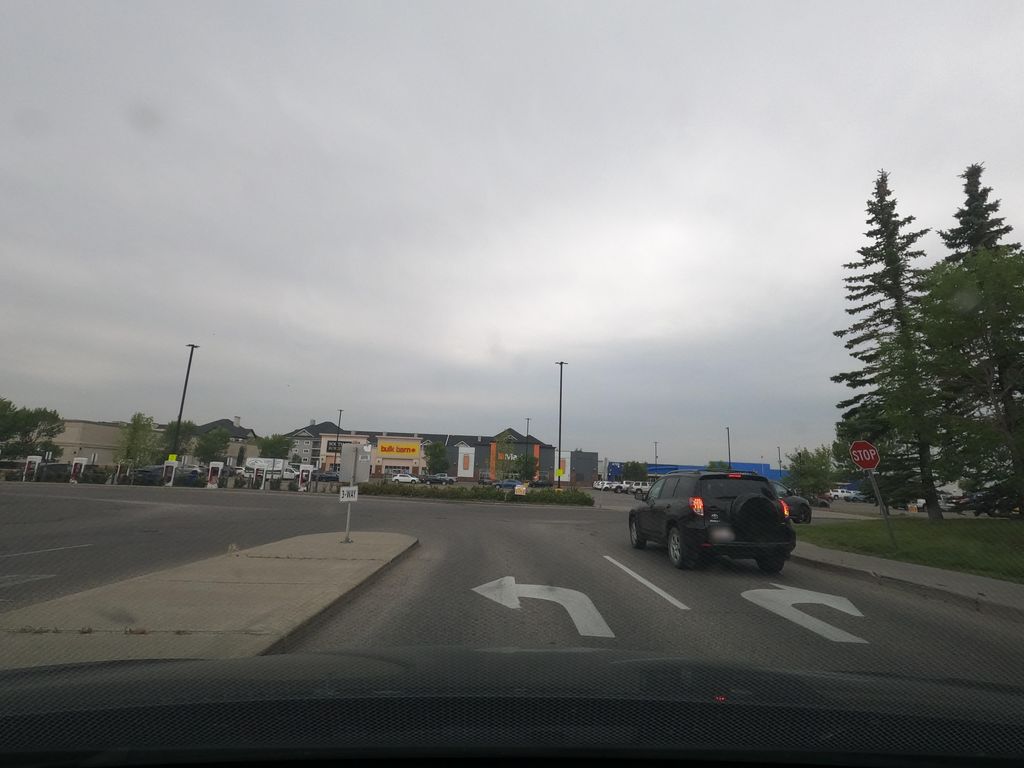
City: calgary